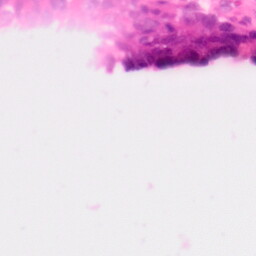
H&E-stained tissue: Colon